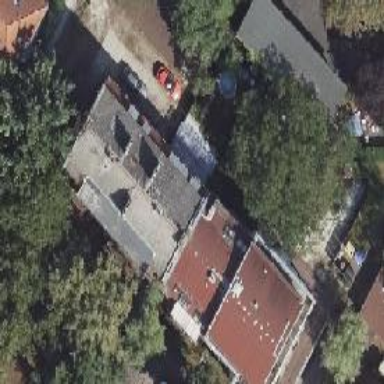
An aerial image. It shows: Gambrel-roofed building with apartments.